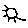
Label: sun